You are looking at the short-time Fourier spectrogram of a rotating shaft's vibration signal. Determine the machine's mechanical condition. Answer with exactly one of: normal, misalignment, unbalance, looseness.
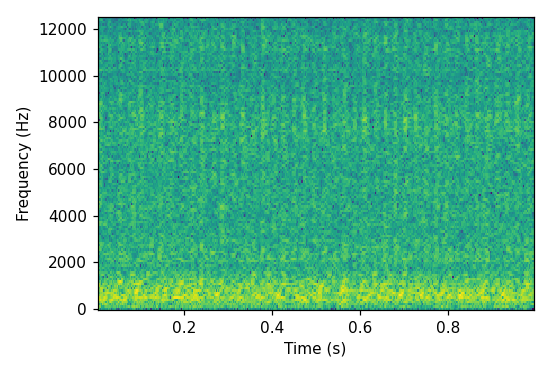
Answer: misalignment